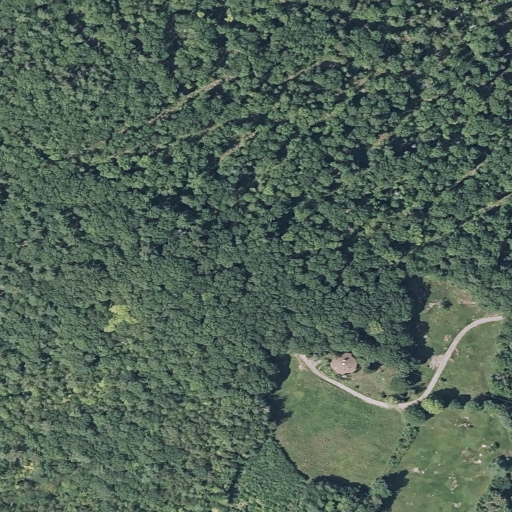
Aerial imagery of mountain in Maine named John Brown Mountain containing mixed forest, deciduous forest, shrub, pasture, and evergreen forest